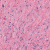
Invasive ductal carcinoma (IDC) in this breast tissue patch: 0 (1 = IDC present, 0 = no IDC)